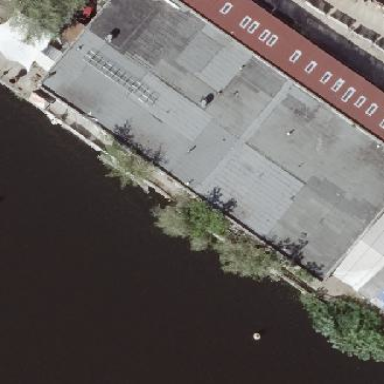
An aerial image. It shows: Building that is nightclub.